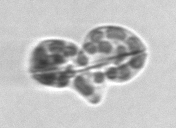
Label: Karenia